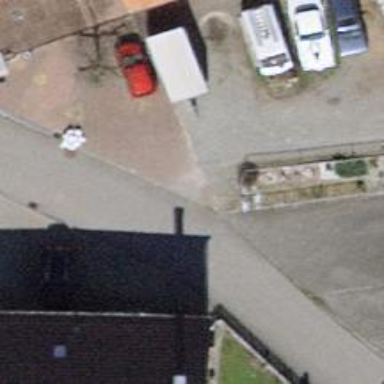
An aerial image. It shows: Residential road with asphalt surface.